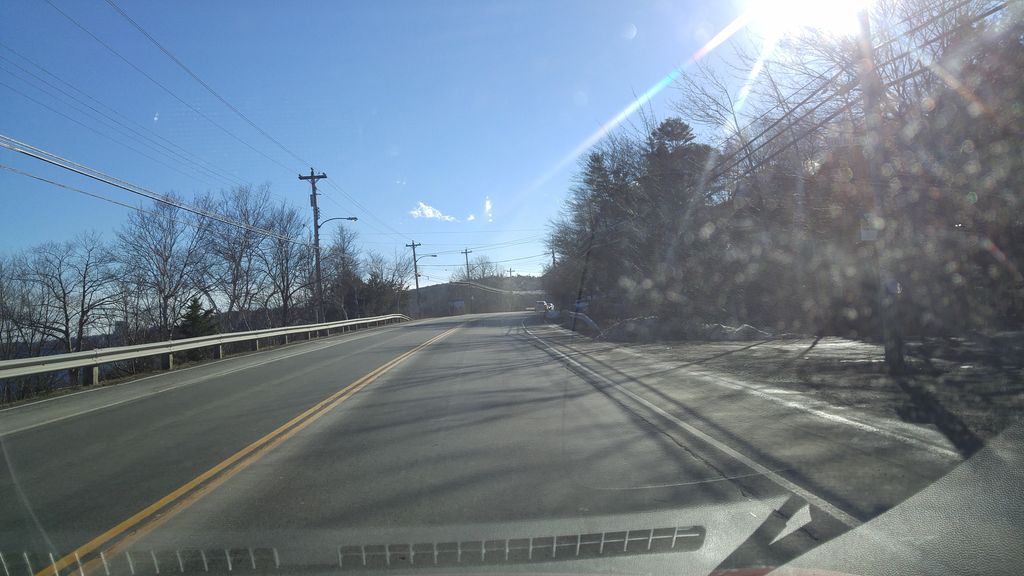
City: halifax